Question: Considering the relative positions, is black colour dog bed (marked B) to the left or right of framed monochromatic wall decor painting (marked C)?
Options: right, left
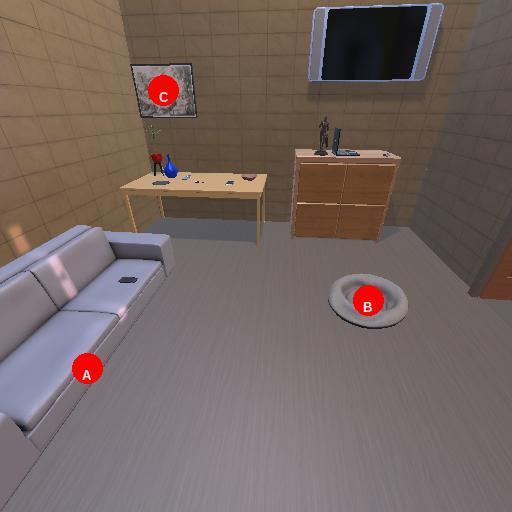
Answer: right